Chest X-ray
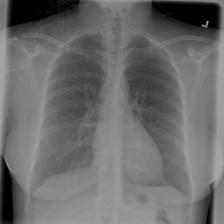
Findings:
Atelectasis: negative
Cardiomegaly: negative
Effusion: negative
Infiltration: negative
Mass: negative
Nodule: negative
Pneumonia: negative
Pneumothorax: negative
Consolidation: negative
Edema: negative
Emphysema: negative
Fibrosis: negative
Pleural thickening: negative
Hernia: negative